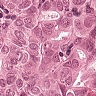
Metastatic tissue present: yes